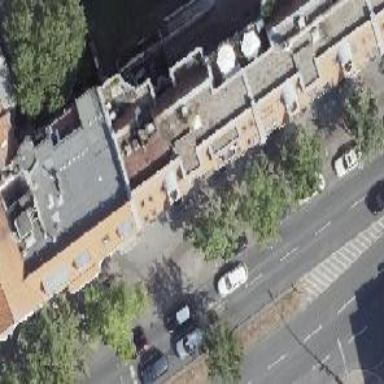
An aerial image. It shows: Bakery.